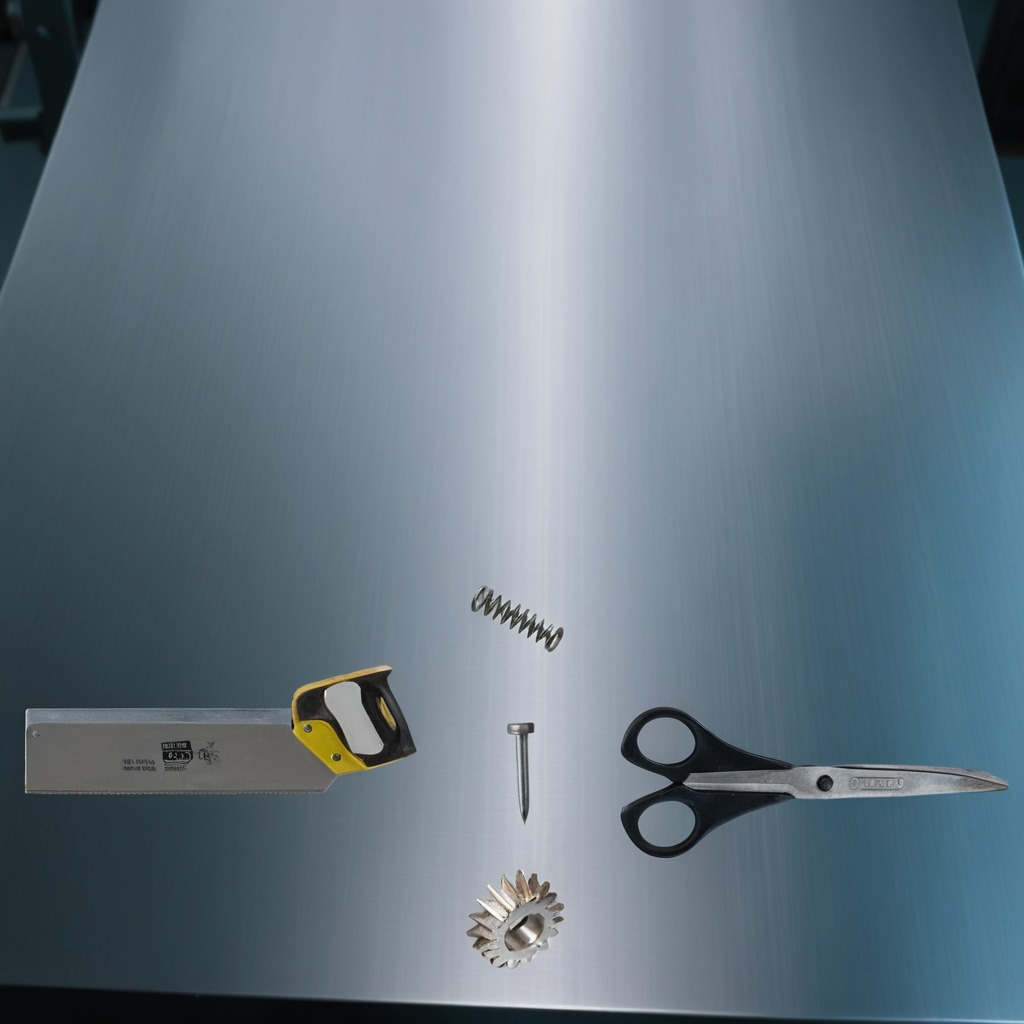
A steel gear with teeth, an iron nail, a coiled metal spring, a metal saw, and a pair of scissors are lying on a metal table in a machine shop under fluorescent lights.